Interaction volume radius: 10 \u00c5
Interaction volume height: 15 \u00c5
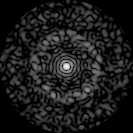
Disorder parameter: 0.8564